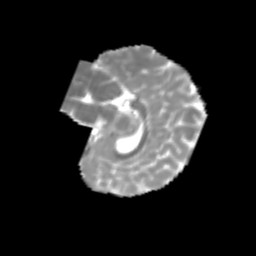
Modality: MD
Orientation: sagittal
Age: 5
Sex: female
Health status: healthy